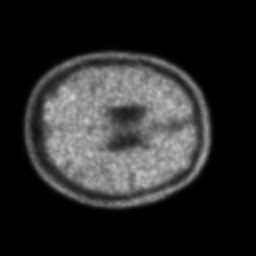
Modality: PET
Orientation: axial
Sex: male
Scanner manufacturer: ge